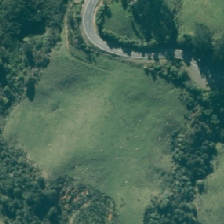
Land cover: high_producing_grassland